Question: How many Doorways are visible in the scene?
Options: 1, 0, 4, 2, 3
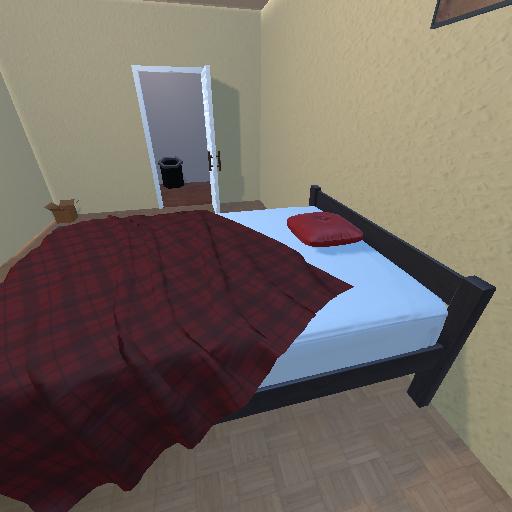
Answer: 1